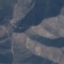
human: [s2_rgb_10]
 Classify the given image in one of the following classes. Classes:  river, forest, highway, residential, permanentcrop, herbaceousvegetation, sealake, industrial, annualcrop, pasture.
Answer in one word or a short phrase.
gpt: HerbaceousVegetation